若集合 $A=\left\{(x,y)\middle|(x+y)^2+x+y-2 \le 0\right\}$，$B=\left\{(x,y)\middle|(x-a)^2+(y-2a-1)^2 \le a^2-1\right\}$，且 $A \cap B \ne \varnothing$，则实数 $a$ 的取值范围是
【解答】

\noindent \textbf{【答案】} $\left[ -\frac{11}{7}, -1 \right]$

\vspace{1em}

\noindent \textbf{【分析】} 化简集合 $A = \left\{ (x,y) \left| -2 \le x+y \le 1 \right. \right\}$，其表示两平行线线上及其中间部分的点（如阴影部分所示），集合 $B$ 表示以 $M(a, 2a+1)$ 为圆心，$\sqrt{a^2-1}$ 为半径的圆及其圆内的点，而 $A \cap B \ne \varnothing$，即表示该圆与阴影部分有交点，可利用直线与圆的位置关系来解决此题。

\vspace{1em}

\noindent \textbf{【详解】} 因为 $A = \left\{ (x,y) \left| (x+y)^2 + x + y - 2 \le 0 \right. \right\} = \left\{ (x,y) \left| -2 \le x+y \le 1 \right. \right\}$，

\noindent 所以集合 A 是被两条平行直线 $x+y=-2, x+y=1$ 夹在其中的区域，如图所示，

其中 $(x-a)^2 + (y-2a-1)^2 = a^2 - 1$ 由 $a^2 - 1 \ge 0$，解得 $a \le -1$ 或 $a \ge 1$，

\noindent 当 $a = \pm 1$ 时，$B$ 表示点 $(1,3)$ 或 $(-1,-1)$，

\noindent 当 $a \ne \pm 1$ 时，$B$ 表示以 $M(a, 2a+1)$ 为圆心，$\sqrt{a^2-1}$ 为半径的圆及其内部的点，

\noindent 其圆心在直线 $y=2x+1$ 上，

\noindent 依题意 $A \cap B \ne \varnothing$，即表示圆 $M$ 应与阴影部分相切或者相交，

\noindent 当 $a = -1$ 时，显然满足题意，当 $a = 1$ 时，不满足题意，

\noindent 当 $a < -1$ 时，因为 $A \cap B \ne \varnothing$，

\noindent 所以 $d \le r$，即 $\frac{|a + 2a + 2 + 1|}{\sqrt{2}} \le \sqrt{a^2 - 1}$，

\noindent 所以 $(a+1)(7a+11) \le 0$，

\noindent 所以 $-\frac{11}{7} \le a < -1$；

\noindent 当 $a > 1$ 时，因为 $A \cap B \ne \varnothing$，

\noindent 所以 $d \le r$，即 $\frac{|a + 2a + 1 - 1|}{\sqrt{2}} \le \sqrt{a^2 - 1}$，

\noindent 所以 $7a^2 + 2 \le 0$，无解；

\noindent 综上，实数 $a$ 的取值范围是 $\left[ -\frac{11}{7}, -1 \right]$。

\noindent 故答案为：$\left[ -\frac{11}{7}, -1 \right]$

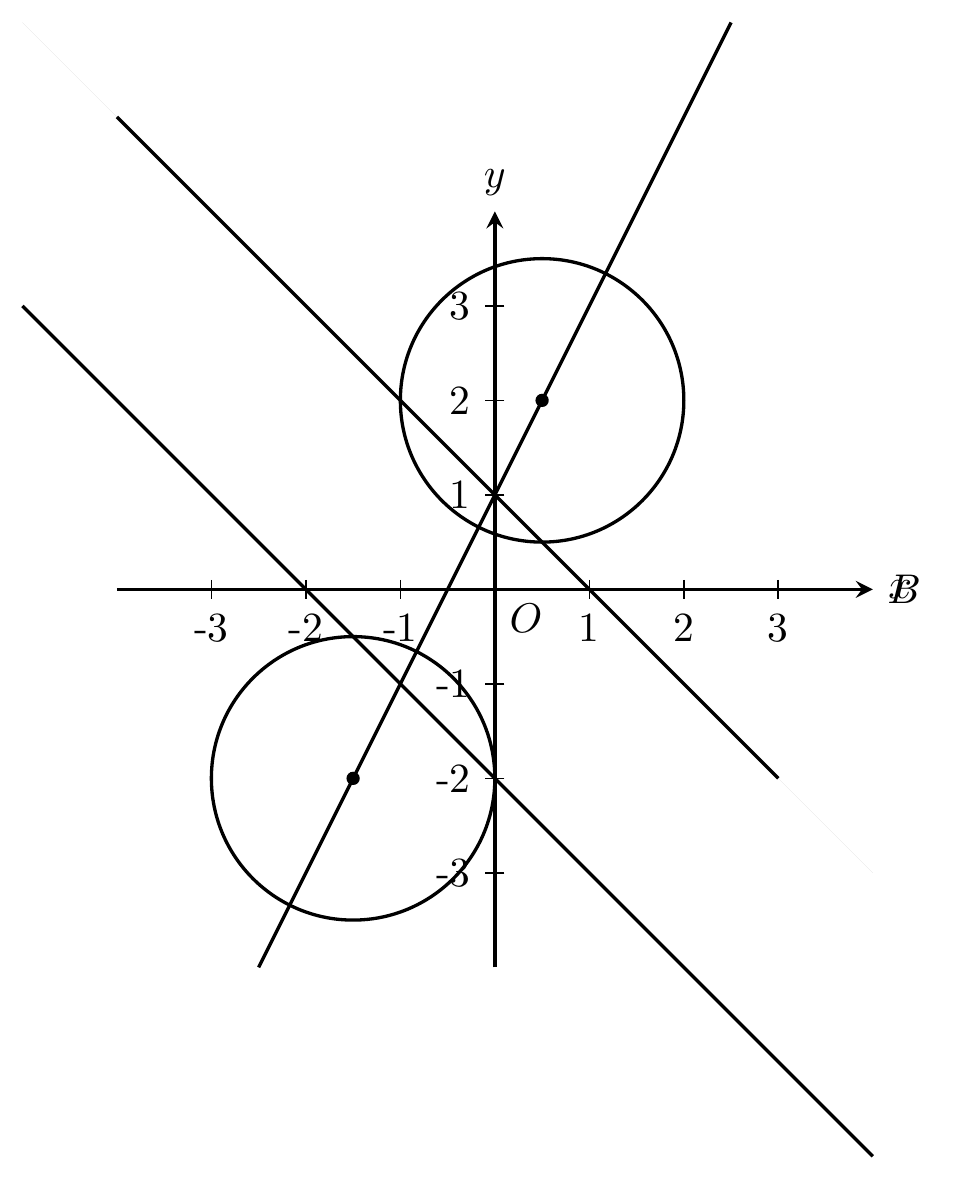